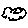
Label: cloud